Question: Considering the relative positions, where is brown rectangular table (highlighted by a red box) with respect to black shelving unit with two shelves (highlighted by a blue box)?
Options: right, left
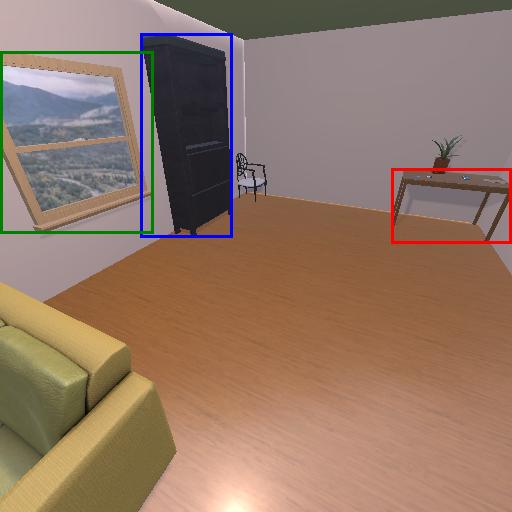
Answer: right